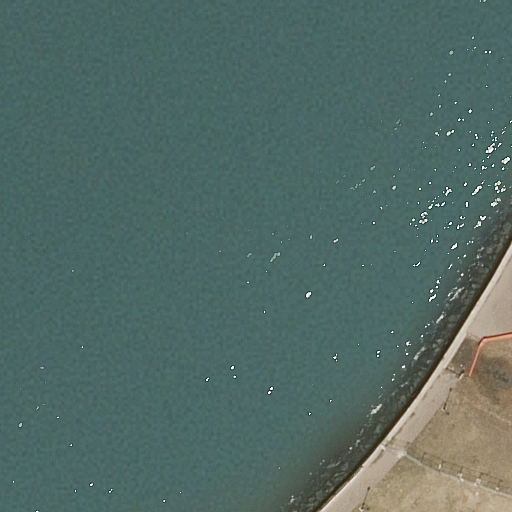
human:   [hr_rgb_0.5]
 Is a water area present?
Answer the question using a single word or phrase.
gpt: yes

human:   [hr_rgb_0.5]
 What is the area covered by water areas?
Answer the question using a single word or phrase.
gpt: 9543m2

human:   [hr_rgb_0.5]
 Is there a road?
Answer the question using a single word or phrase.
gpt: yes

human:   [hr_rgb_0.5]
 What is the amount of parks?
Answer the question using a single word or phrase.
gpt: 1

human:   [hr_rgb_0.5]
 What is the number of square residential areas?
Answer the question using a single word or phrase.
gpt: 0

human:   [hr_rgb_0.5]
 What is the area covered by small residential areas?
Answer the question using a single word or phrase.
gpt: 0m2

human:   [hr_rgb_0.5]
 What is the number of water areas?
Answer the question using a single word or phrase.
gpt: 2

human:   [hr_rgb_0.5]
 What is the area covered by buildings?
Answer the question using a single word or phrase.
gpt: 0m2

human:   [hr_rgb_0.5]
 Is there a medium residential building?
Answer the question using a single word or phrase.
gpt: no

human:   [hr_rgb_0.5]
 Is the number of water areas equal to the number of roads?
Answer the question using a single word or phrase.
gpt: no

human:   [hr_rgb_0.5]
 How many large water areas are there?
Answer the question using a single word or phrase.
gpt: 2

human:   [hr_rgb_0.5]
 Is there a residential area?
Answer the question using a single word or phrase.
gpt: yes

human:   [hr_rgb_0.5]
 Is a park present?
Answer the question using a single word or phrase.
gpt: yes

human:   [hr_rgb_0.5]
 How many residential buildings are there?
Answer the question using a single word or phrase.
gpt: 0

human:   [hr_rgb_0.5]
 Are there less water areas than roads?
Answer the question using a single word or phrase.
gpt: no

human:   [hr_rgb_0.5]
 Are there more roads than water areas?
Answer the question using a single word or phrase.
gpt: no

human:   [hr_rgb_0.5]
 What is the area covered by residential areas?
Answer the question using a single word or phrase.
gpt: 1693m2

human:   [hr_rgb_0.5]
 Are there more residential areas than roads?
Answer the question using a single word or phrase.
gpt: no

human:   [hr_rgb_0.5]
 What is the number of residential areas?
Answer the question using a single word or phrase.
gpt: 1

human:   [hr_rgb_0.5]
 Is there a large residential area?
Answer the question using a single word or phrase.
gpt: yes

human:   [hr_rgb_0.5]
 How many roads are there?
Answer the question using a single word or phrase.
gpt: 1

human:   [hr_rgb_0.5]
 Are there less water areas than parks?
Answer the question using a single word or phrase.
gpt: no

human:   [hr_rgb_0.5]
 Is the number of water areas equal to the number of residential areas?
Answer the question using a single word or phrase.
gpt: no

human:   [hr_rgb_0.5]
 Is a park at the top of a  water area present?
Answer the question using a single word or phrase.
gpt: no

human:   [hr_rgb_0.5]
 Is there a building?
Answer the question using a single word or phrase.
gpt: no

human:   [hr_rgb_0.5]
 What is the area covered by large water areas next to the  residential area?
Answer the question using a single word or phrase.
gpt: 9543m2

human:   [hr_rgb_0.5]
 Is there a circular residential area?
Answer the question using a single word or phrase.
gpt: no

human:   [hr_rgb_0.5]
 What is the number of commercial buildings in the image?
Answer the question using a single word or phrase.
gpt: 0

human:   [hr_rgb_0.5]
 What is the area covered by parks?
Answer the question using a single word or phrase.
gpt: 1268m2

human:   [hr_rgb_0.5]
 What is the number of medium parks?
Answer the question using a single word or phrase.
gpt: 0

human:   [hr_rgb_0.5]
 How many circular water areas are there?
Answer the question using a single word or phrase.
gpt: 0

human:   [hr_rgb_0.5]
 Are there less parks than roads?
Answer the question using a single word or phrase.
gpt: no

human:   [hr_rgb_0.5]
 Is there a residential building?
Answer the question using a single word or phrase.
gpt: no

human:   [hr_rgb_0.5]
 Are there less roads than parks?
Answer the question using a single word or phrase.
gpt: no

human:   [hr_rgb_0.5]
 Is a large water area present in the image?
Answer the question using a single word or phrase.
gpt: yes

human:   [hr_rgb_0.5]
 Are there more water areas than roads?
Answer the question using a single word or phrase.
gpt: yes

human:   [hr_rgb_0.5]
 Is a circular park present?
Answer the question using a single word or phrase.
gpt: no

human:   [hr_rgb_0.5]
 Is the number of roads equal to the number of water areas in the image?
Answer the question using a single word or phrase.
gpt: no

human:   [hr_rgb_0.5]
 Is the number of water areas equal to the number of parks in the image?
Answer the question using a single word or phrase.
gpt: no

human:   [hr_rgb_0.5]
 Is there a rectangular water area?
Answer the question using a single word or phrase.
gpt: yes

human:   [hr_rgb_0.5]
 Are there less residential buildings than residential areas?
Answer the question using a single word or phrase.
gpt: yes

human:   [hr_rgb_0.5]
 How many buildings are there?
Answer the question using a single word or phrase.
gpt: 0

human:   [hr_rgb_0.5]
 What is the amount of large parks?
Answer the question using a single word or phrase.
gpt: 1

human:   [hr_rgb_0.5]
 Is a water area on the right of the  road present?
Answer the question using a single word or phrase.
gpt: no

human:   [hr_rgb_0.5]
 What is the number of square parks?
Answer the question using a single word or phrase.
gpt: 0

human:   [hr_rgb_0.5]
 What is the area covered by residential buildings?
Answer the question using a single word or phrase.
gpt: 0m2

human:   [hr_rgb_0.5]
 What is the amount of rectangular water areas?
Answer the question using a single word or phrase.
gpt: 1

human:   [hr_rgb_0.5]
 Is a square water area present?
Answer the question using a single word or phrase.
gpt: no

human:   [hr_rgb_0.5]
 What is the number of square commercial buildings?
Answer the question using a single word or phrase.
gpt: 0

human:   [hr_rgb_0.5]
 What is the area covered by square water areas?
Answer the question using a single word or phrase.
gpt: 0m2

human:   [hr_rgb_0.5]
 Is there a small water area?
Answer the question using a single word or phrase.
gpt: no

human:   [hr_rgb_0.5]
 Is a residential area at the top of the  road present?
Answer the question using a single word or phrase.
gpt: no

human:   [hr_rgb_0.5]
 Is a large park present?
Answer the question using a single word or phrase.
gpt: yes

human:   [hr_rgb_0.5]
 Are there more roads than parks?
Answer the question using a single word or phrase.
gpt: no

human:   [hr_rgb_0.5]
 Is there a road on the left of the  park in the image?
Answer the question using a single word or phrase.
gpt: yes

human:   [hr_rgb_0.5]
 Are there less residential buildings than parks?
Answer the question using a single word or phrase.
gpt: yes

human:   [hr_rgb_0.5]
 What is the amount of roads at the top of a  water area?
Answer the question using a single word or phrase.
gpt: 0

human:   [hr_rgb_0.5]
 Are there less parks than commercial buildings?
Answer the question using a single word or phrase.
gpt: no

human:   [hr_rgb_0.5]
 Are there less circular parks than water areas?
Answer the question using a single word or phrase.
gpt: yes

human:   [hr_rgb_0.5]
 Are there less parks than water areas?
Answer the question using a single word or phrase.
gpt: yes

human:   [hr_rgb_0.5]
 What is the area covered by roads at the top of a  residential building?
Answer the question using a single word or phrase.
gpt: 0m2

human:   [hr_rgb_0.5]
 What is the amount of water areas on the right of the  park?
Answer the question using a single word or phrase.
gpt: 0

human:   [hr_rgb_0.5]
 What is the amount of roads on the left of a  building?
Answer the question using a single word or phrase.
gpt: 0

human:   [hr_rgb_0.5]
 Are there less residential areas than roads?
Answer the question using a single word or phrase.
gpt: no